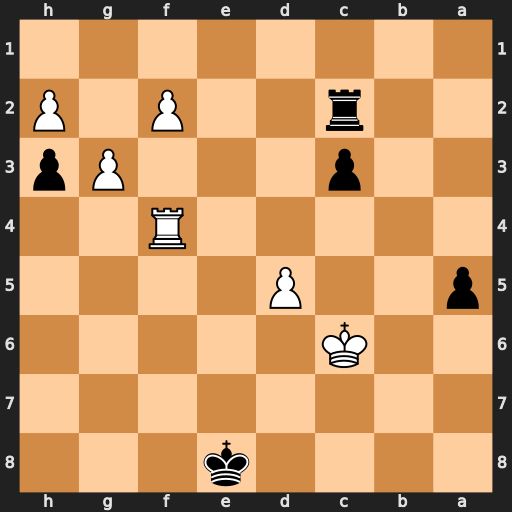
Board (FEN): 4k3/8/2K5/p2P4/5R2/2p3Pp/2r2P1P/8
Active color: b
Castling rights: -
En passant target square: -
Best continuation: Rd2 Re4+ Kd8